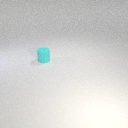
small cyan rubber cylinder